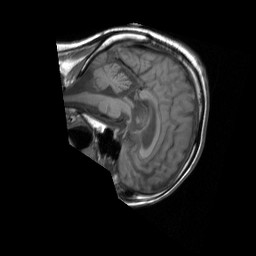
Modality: T1w
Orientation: sagittal
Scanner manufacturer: siemens
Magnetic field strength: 1.5 T
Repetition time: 0.537 s
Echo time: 0.012 s